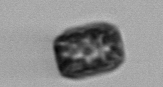
Label: Thalassiosira